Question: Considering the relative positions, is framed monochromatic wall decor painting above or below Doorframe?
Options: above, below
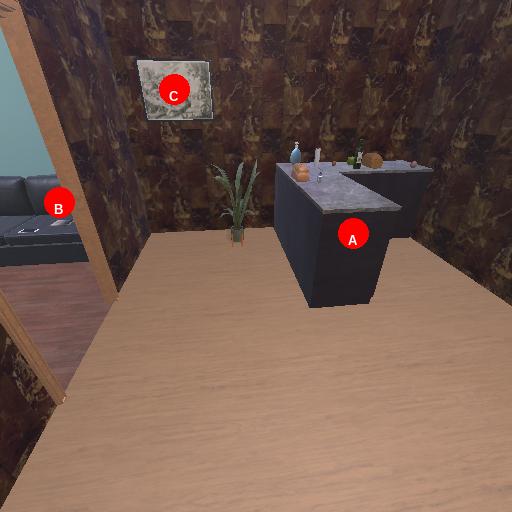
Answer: above